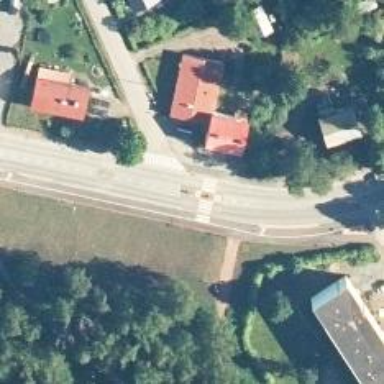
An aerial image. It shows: Asphalt cycleway.